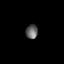
Tissue: lung
Cell type: Endothelial cells
Senescence score: 0.7351
Nuclear area (px): 165
Mean DAPI intensity: 100.436